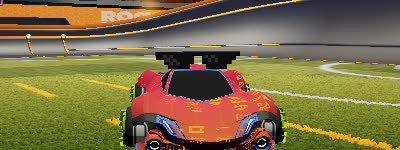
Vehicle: werewolf